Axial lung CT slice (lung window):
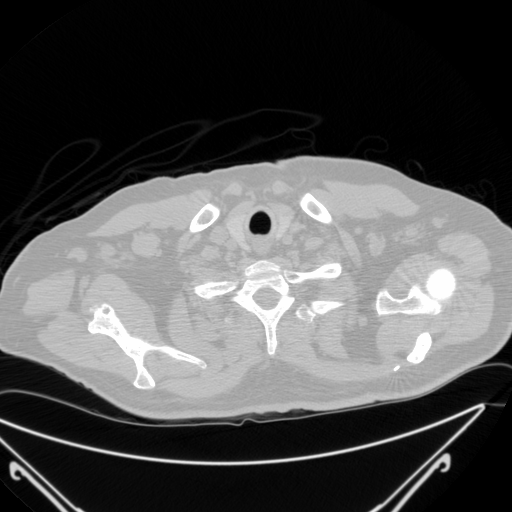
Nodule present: no